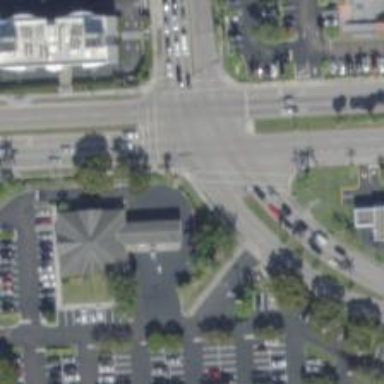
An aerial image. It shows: Marked road crossing.